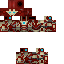
A male robot skin with dark skin, wearing brown helmet dressed in a red armor chest and red pants, featuring a closed mouth.